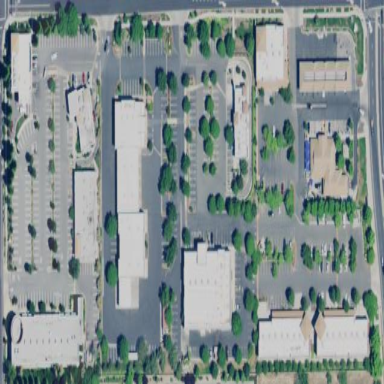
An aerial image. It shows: Retail area.